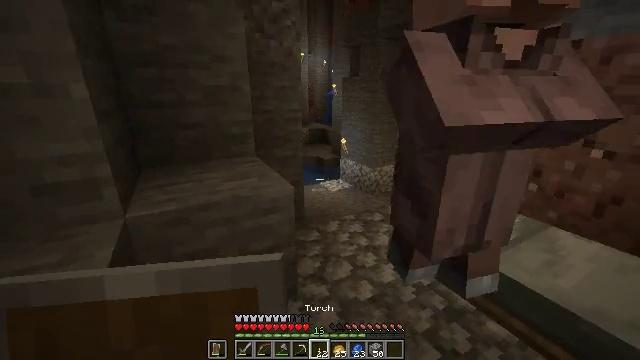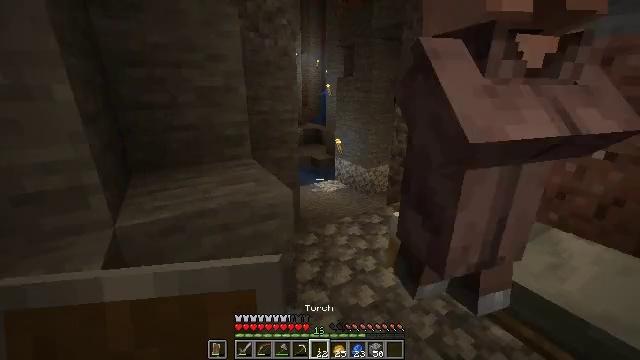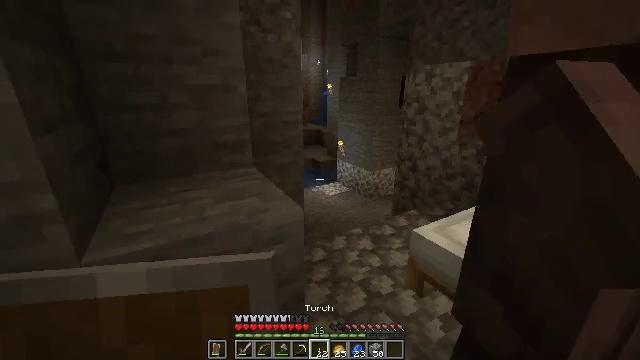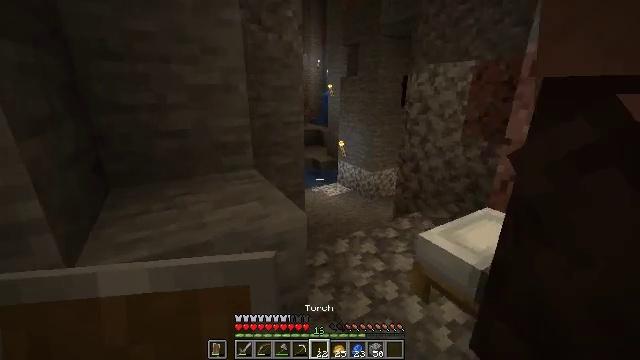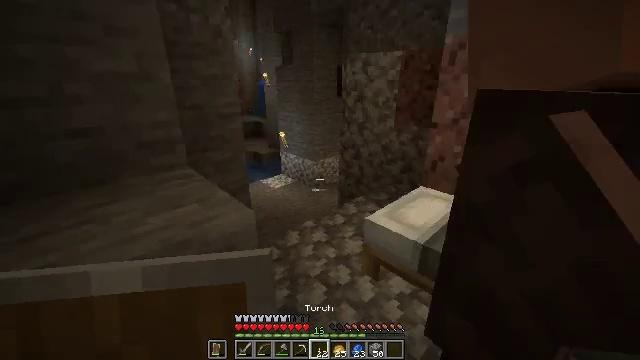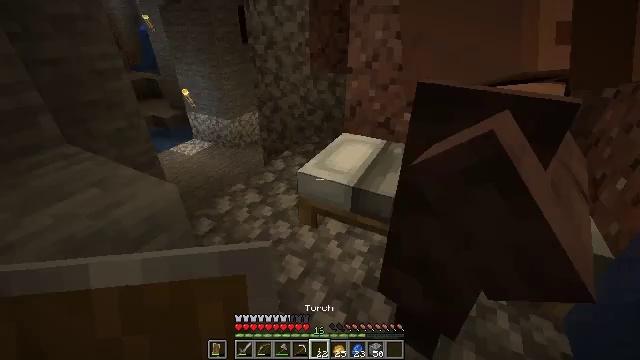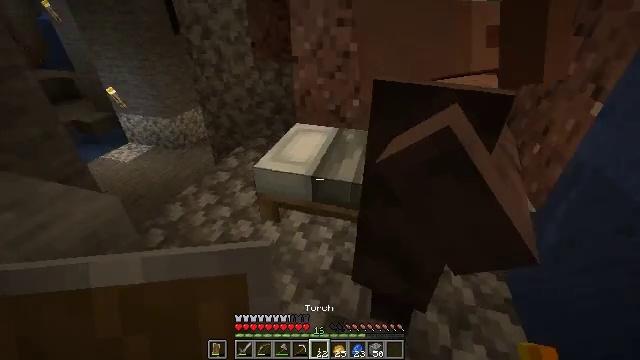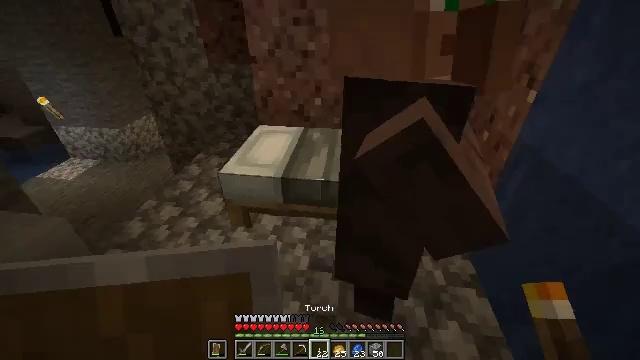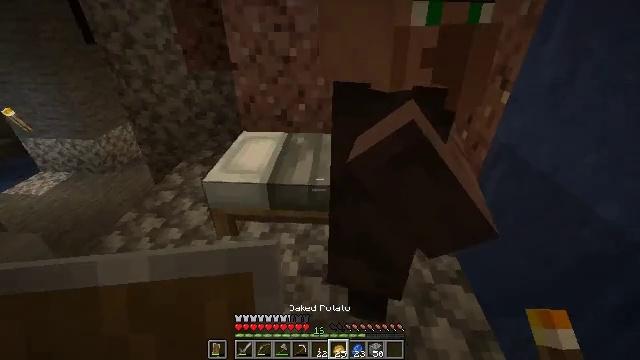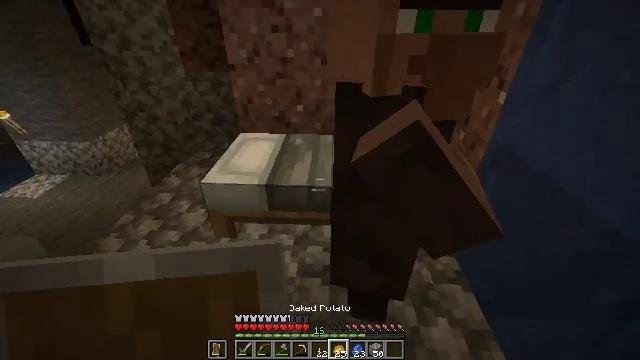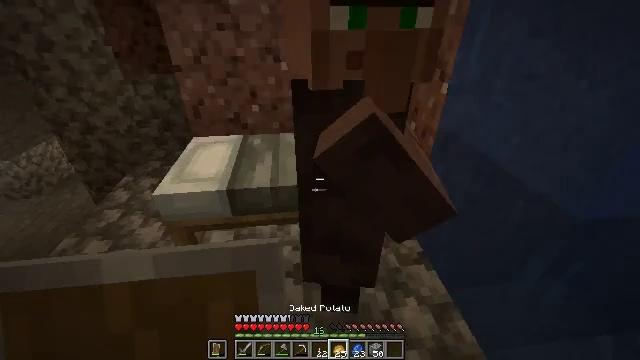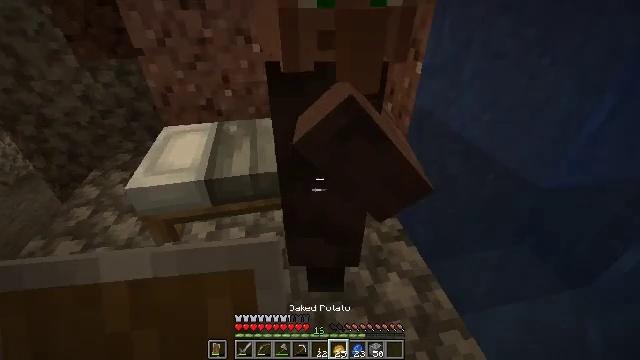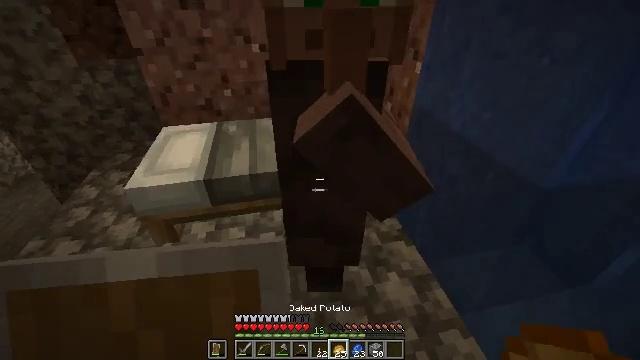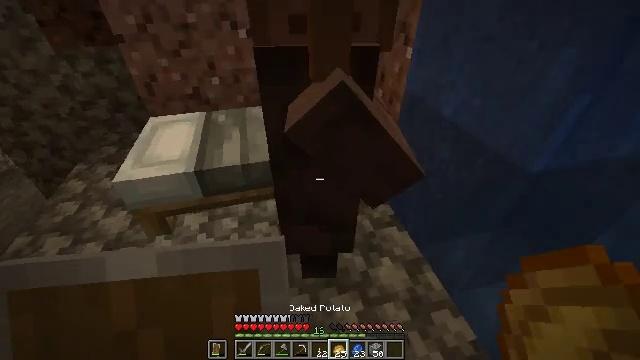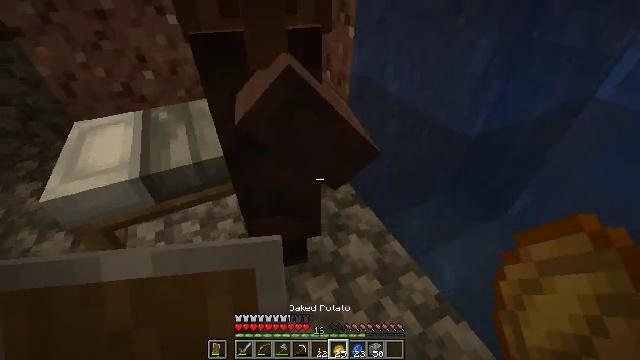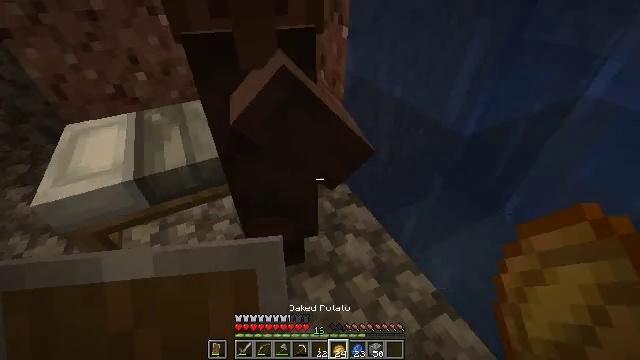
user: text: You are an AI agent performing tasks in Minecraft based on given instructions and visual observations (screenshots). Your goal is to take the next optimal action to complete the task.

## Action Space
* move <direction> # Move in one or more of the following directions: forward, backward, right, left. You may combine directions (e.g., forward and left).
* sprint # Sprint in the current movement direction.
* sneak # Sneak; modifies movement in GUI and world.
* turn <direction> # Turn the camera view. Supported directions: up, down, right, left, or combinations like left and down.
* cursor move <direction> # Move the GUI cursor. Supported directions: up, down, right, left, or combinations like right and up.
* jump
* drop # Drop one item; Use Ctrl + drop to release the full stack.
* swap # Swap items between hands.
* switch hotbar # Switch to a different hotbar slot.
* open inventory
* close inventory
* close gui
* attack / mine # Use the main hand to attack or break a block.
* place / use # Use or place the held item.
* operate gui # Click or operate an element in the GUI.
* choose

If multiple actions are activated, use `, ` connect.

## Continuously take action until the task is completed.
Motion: motion action
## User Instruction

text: Remove a baked potato from the inventory.
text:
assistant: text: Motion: move forward, turn right
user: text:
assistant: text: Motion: move forward
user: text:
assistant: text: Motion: no_op
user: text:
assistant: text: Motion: turn right and down
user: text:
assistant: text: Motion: turn right and down
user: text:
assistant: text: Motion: turn right and down
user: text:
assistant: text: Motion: turn right
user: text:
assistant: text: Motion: turn right and up
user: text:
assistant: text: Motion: no_op
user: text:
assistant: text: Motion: turn right
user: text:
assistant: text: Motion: turn right and down
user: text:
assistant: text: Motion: no_op
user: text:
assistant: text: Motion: turn right and down
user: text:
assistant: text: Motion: turn right and down
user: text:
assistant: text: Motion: turn right, drop
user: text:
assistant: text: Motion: turn left and up, drop
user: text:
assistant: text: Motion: turn left and up, drop
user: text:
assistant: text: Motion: turn left, drop
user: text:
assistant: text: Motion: turn left, drop
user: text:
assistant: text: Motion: drop
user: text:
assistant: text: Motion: drop
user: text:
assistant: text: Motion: drop
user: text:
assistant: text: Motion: drop
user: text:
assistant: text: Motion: drop
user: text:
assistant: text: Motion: drop
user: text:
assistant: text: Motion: drop
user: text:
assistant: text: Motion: turn right
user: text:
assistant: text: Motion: turn right
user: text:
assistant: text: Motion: no_op
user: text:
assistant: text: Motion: no_op